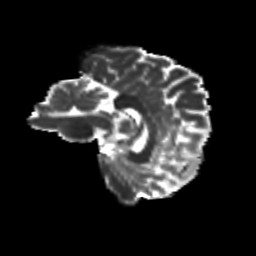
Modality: T2w
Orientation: sagittal
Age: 38
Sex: female
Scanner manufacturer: siemens
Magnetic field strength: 3 T
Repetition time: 8.6 s
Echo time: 0.095 s